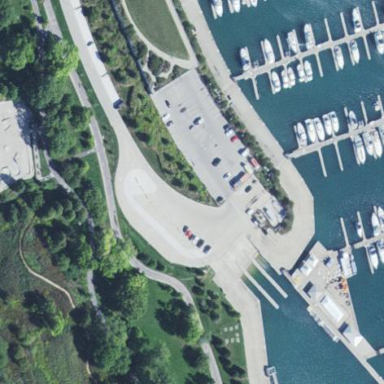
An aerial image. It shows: Parking area near boatyard.